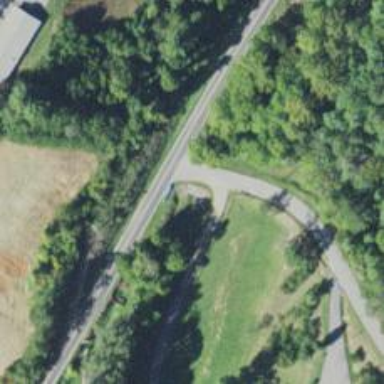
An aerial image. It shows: Culvert tunnel.